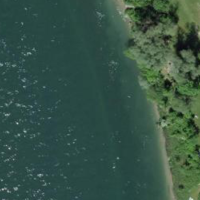
EUNIS habitat code: 15
Species observed at this site:
Phalacrocorax carbo